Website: bh-photo
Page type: address-validator
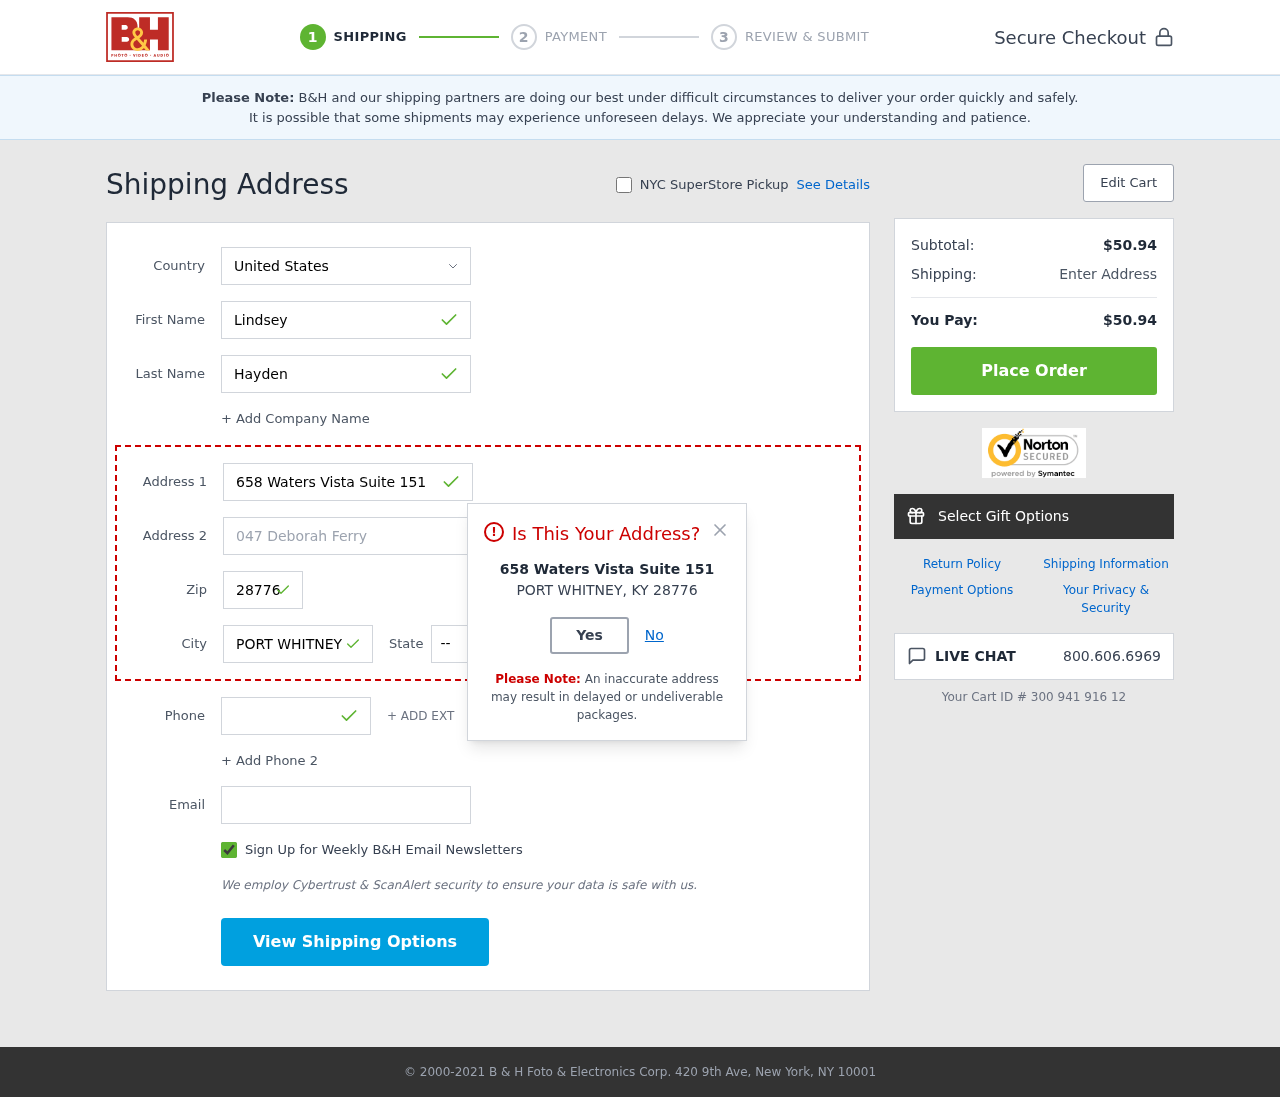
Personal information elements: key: PII_CITY
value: Port Whitney
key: PII_COUNTRY
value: United States
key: PII_EMAIL
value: lhayden@yahoo.com
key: PII_FIRSTNAME
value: Lindsey
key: PII_LASTNAME
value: Hayden
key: PII_PHONE
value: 3549295537
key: PII_POSTCODE
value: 28776
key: PII_STATE_ABBR
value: KY
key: PII_STREET
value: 658 Waters Vista Suite 151
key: PII_STREET2
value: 047 Deborah Ferry
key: PII_CITY_MODAL
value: PORT WHITNEY
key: PII_POSTCODE_FULL
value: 28776
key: PII_POSTCODE_NUMERIC
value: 28776
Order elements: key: ORDER_SUBTOTAL
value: $50.94
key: ORDER_TOTAL
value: $50.94
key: ORDER_ID
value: Your Cart ID # 300 941 916 12